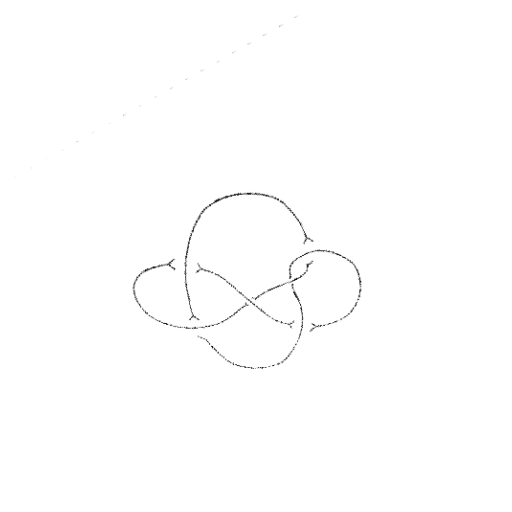
Crossing number: 6